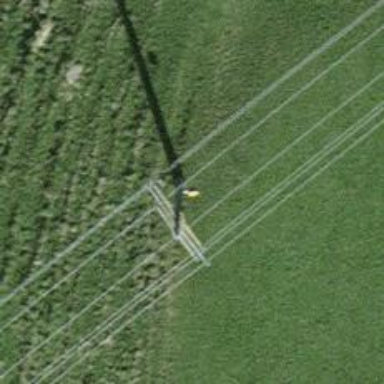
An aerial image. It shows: Aerial orange marker.